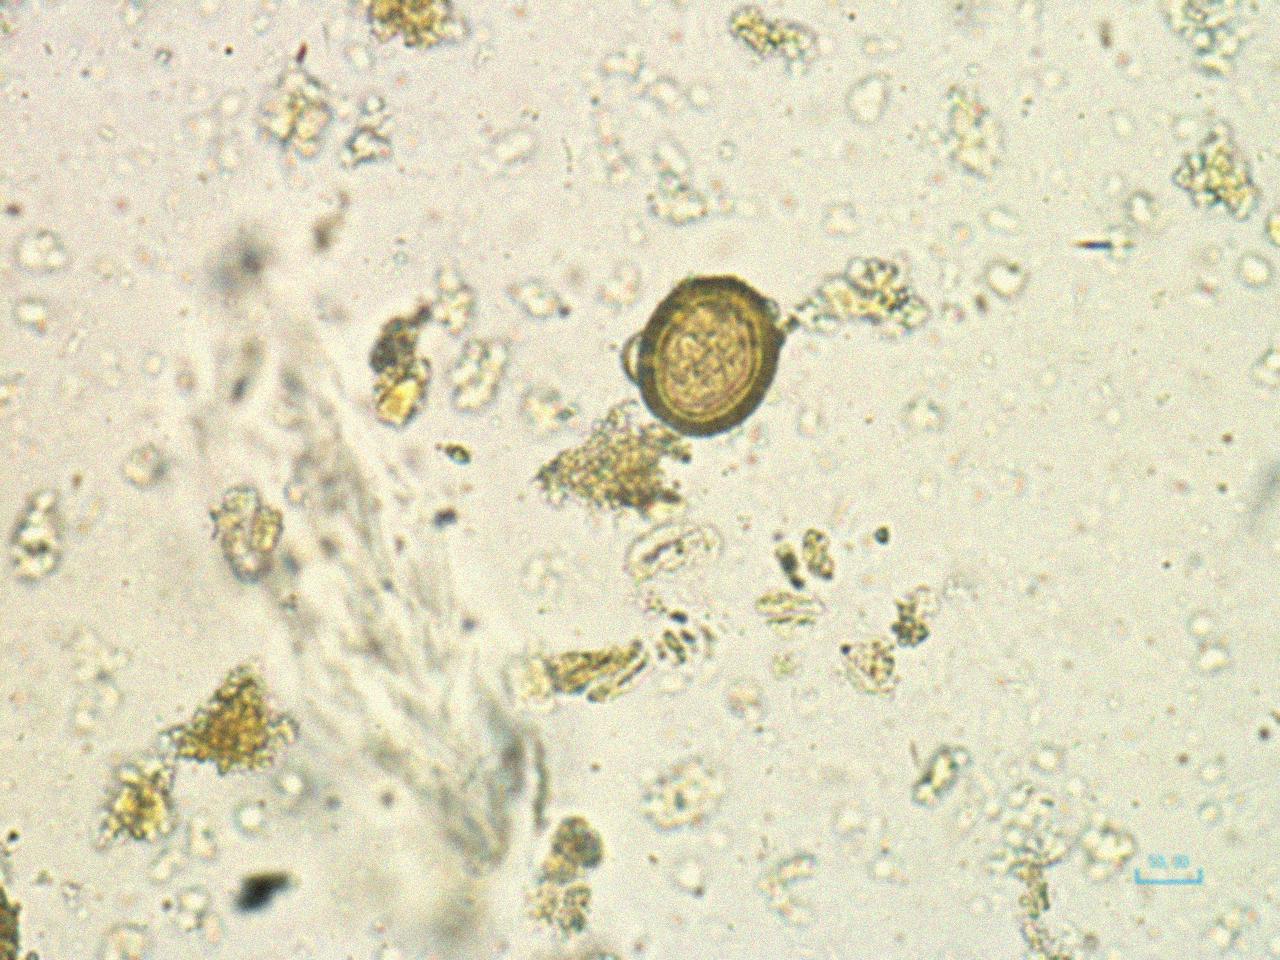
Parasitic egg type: Taenia spp. egg